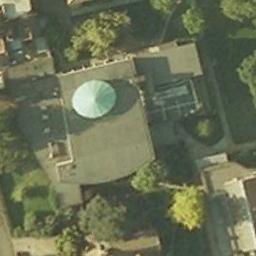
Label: church